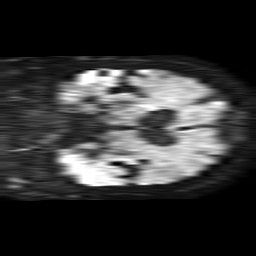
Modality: TRACE
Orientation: coronal
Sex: female
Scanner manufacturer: philips
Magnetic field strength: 1.5 T
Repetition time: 4.6 s
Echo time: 0.09059 s